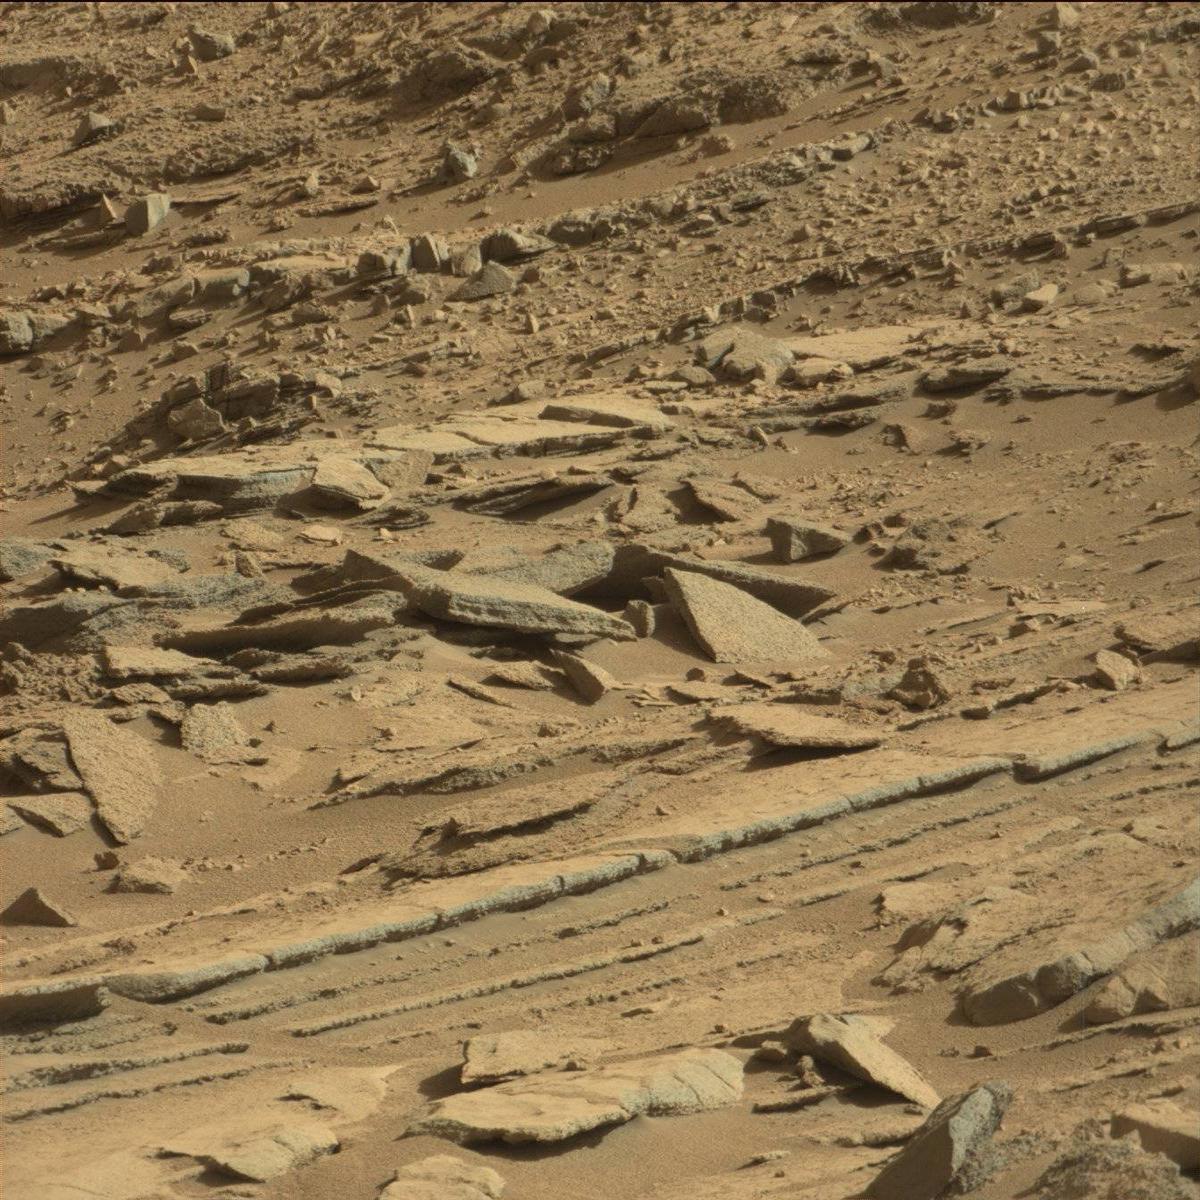
Terrain classes present: Bedrock, Sand / Soil